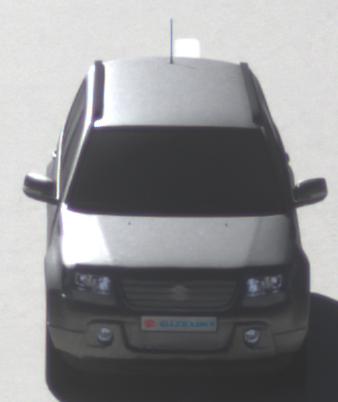
Make: Suzuki
Model: Grand Vitara
Detailed model: Gen. 1 JT
Model produced from: 2009
Model produced until: 2012
Doors: 5
Color: gray
Road condition: dry road
Daytime: morning or afternoon
Contrast: high contrast